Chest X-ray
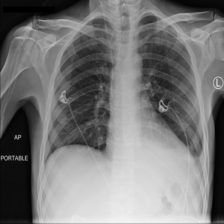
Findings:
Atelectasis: negative
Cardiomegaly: positive
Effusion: positive
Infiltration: negative
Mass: negative
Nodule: negative
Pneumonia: negative
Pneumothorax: negative
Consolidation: negative
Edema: negative
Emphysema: negative
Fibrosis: negative
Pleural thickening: negative
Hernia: negative